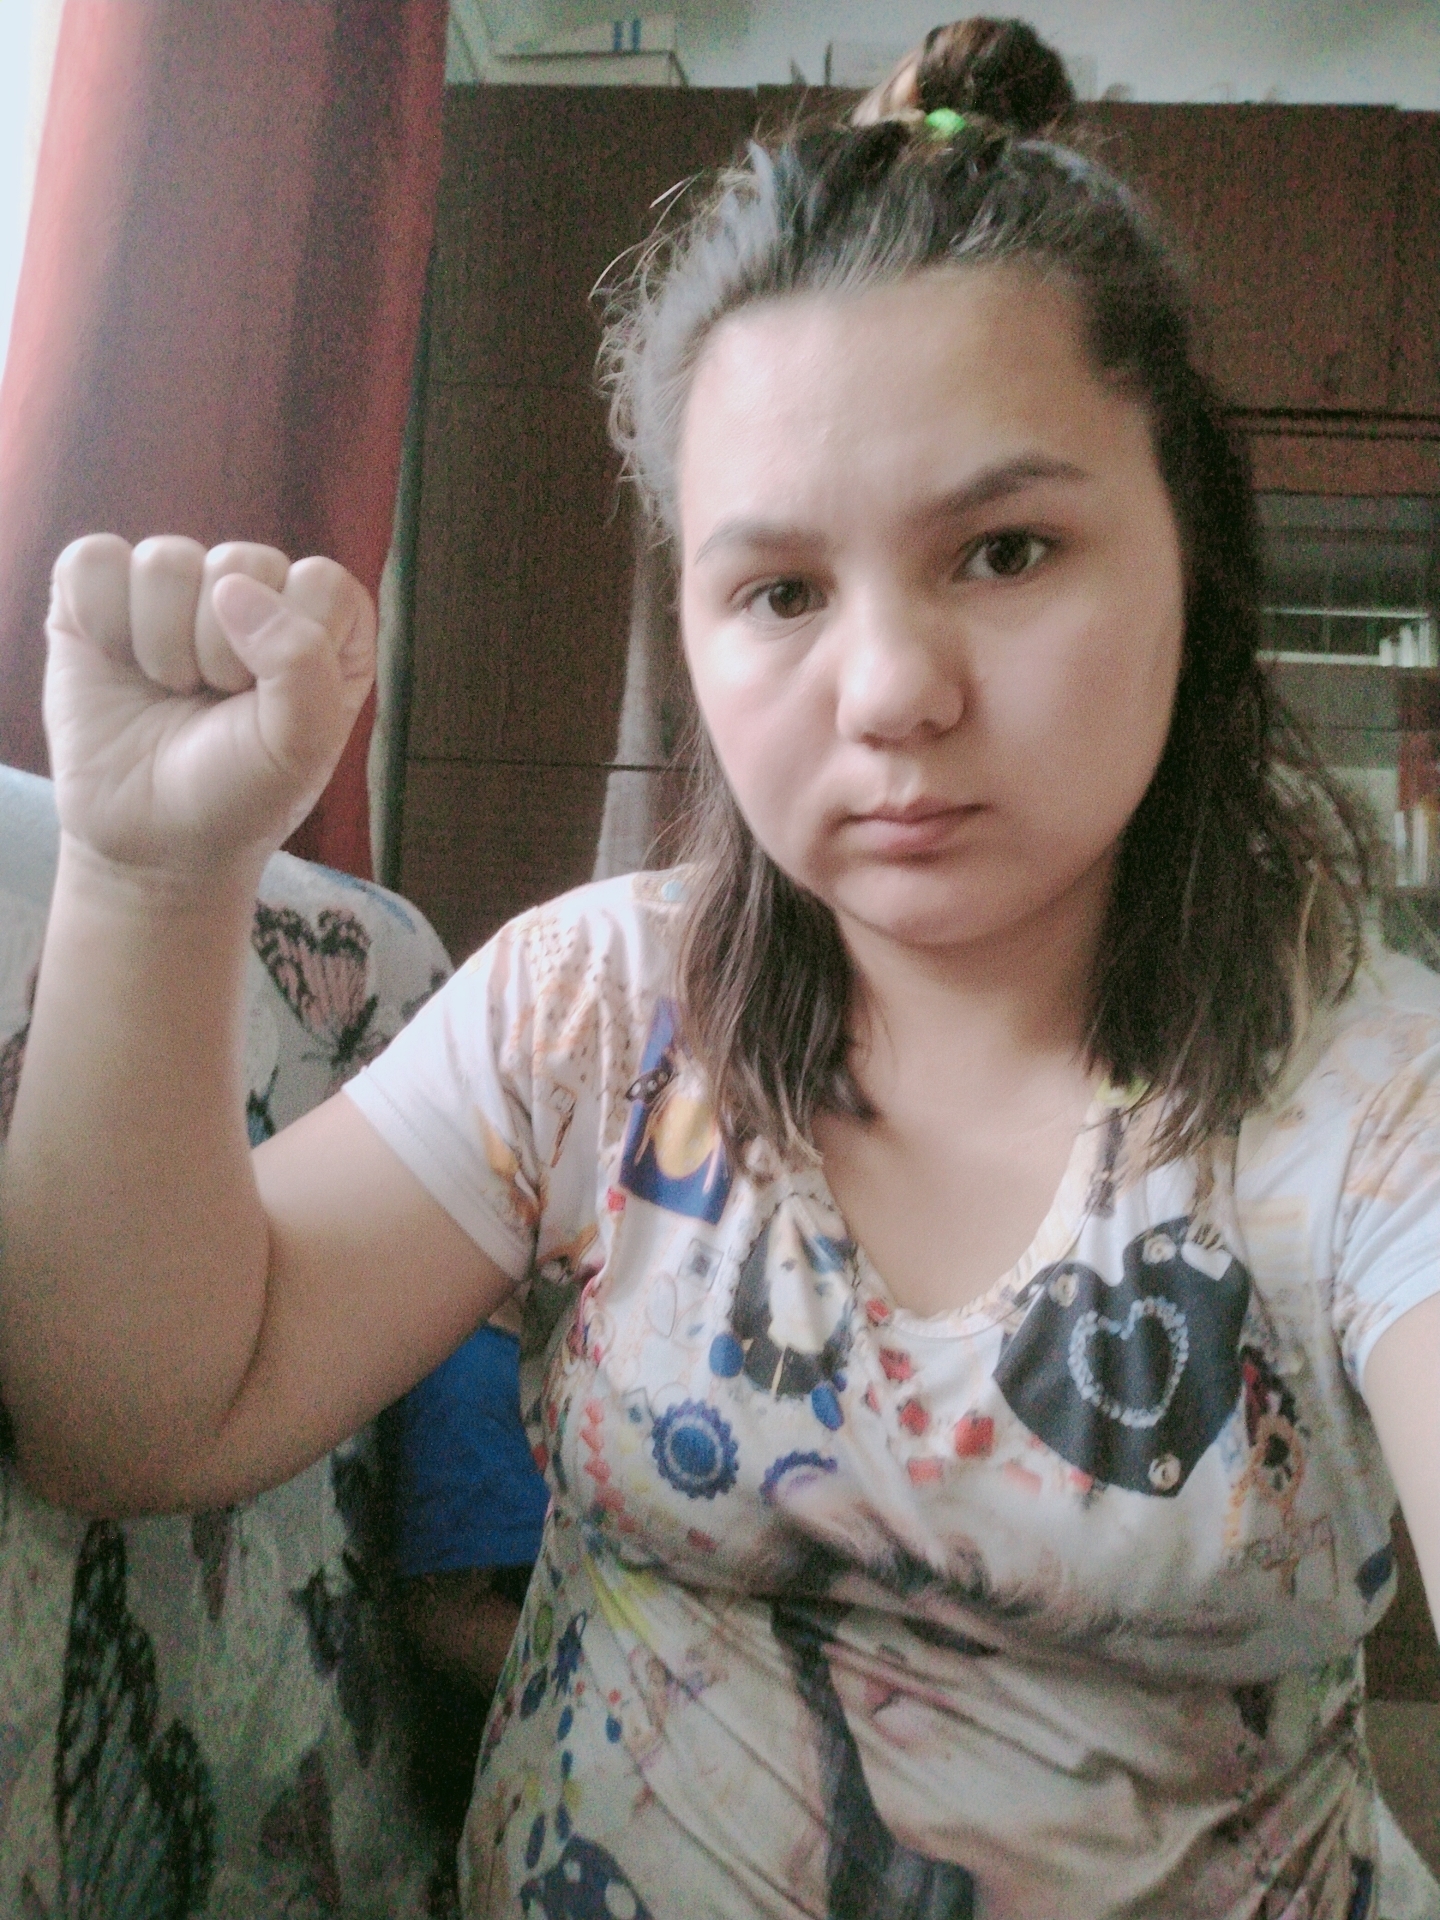
Label: noise